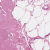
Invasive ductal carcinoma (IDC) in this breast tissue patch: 0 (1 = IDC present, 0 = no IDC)